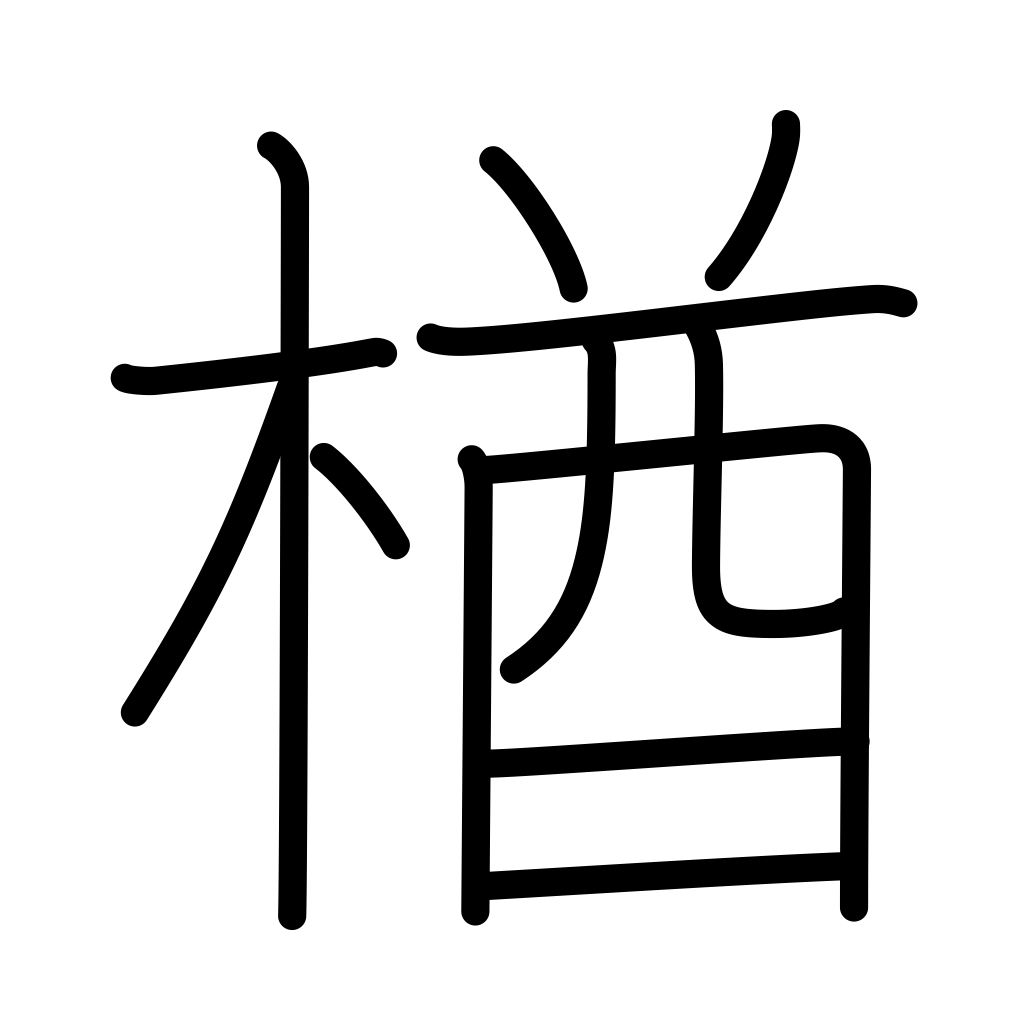
Meaning: oak